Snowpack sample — Buffalo Mountain, Silverthorne, Colorado, USA (1/25/25, 10:11 AM MST)
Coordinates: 39.6222, -106.1139
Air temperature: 22 °F
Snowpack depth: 110 cm
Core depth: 40 cm
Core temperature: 46.4 °F
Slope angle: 12°, slope face: 102°
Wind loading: high
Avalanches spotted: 0
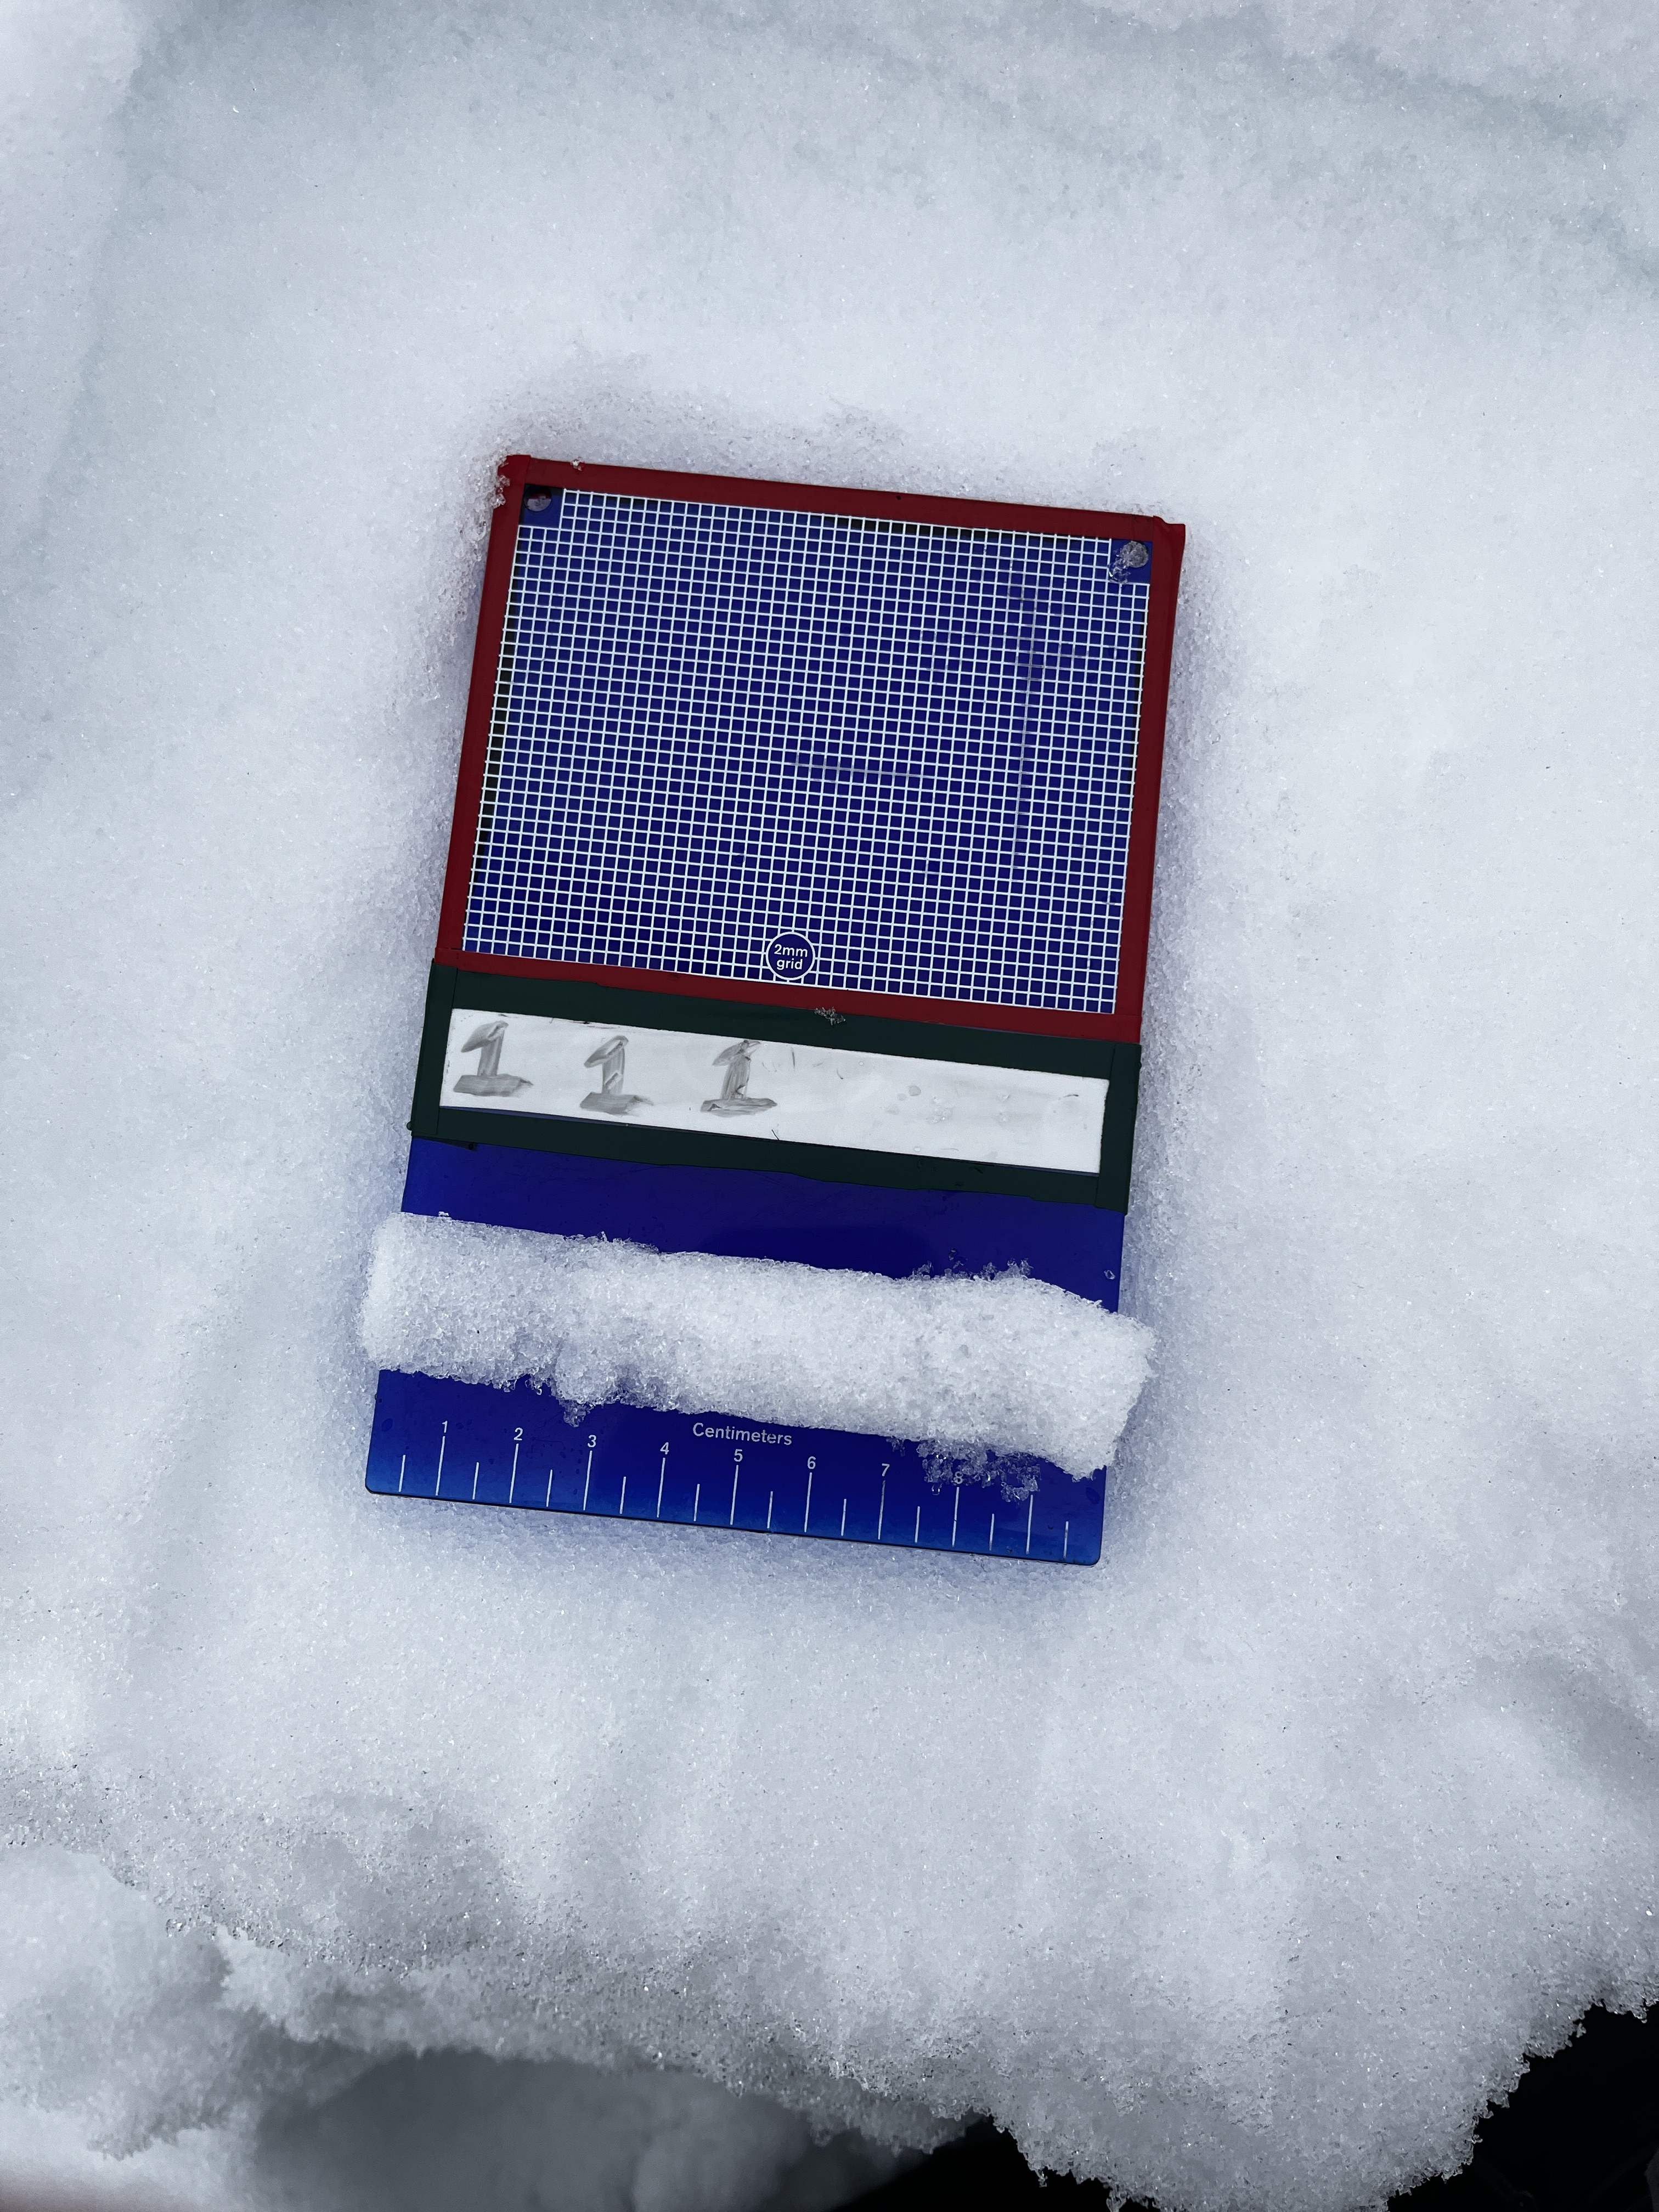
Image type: crystal_card
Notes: No avalanches nearby, collected on the outskirts of a fire break 15 meters from the treeline, on way to Buffalo and Red Mountain